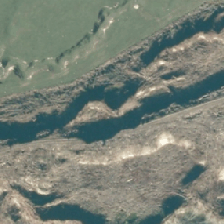
Land cover: harvested_forest